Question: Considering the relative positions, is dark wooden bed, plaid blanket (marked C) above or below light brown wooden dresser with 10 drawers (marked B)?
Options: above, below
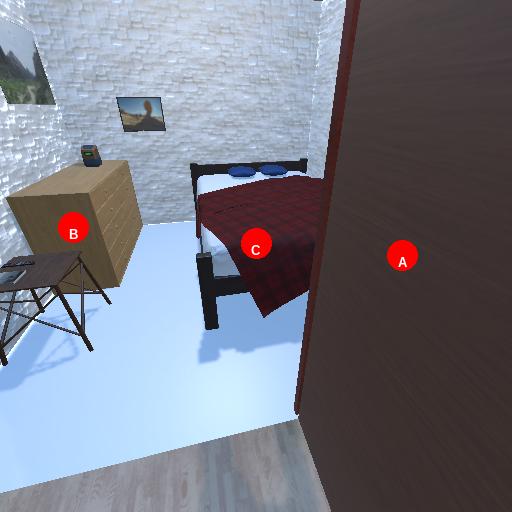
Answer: above